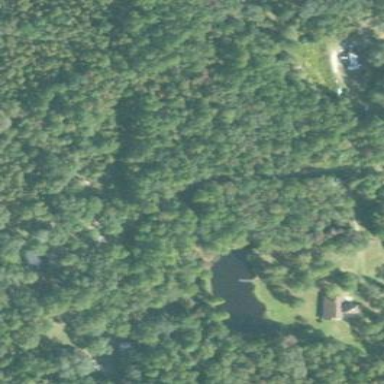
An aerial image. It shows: Mixed woodland with various types of leaves.